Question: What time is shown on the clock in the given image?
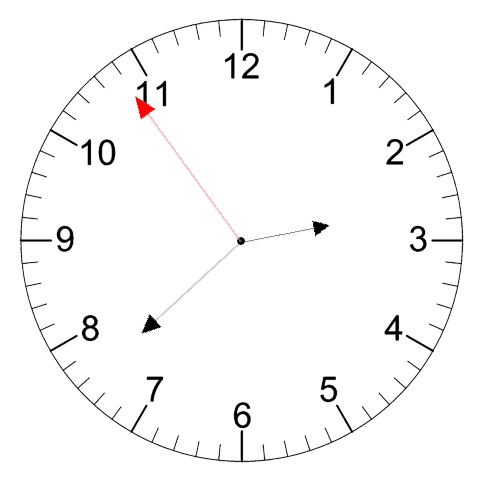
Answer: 02:37:54